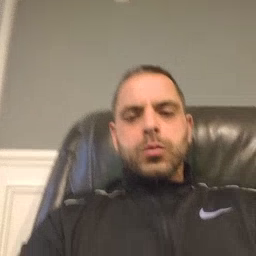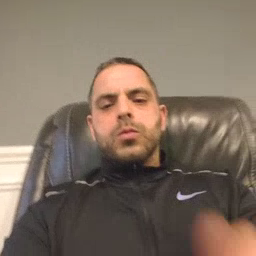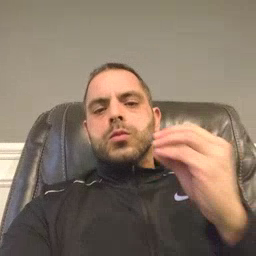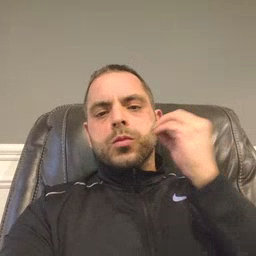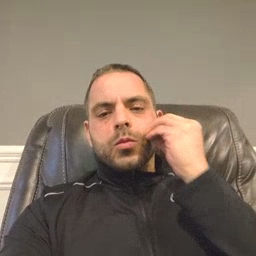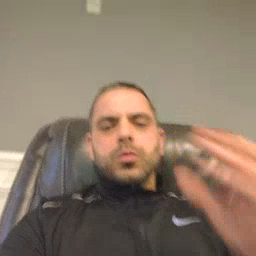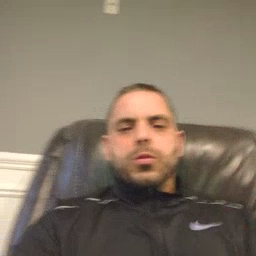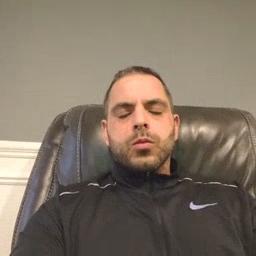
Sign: kiss